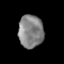
Tissue: prostate
Cell type: Fibroblasts
Senescence score: 0.706
Nuclear area (px): 796
Mean DAPI intensity: 131.913